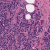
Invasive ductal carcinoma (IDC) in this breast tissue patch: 1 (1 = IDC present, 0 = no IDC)